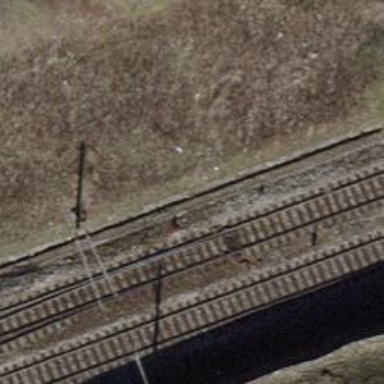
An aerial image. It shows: Single railway track with electrification through contact line.